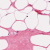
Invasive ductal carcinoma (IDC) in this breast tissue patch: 0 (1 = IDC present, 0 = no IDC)